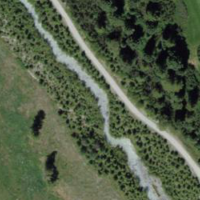
EUNIS habitat code: 47
Species observed at this site:
Pinus mugo